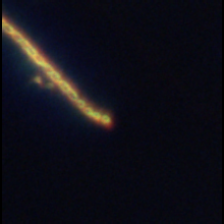
Taxon: Chaetoceros
Group: Diatoms